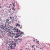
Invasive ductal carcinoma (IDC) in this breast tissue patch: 0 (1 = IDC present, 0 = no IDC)